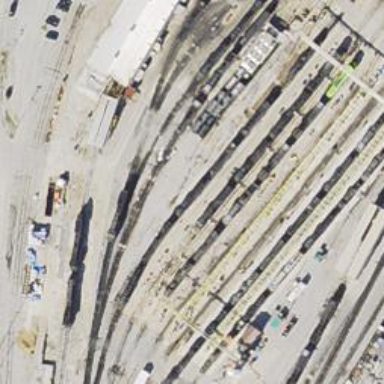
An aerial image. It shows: Railway yard used for servicing trains.